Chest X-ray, PA view. Patient: 29 years old, sex F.
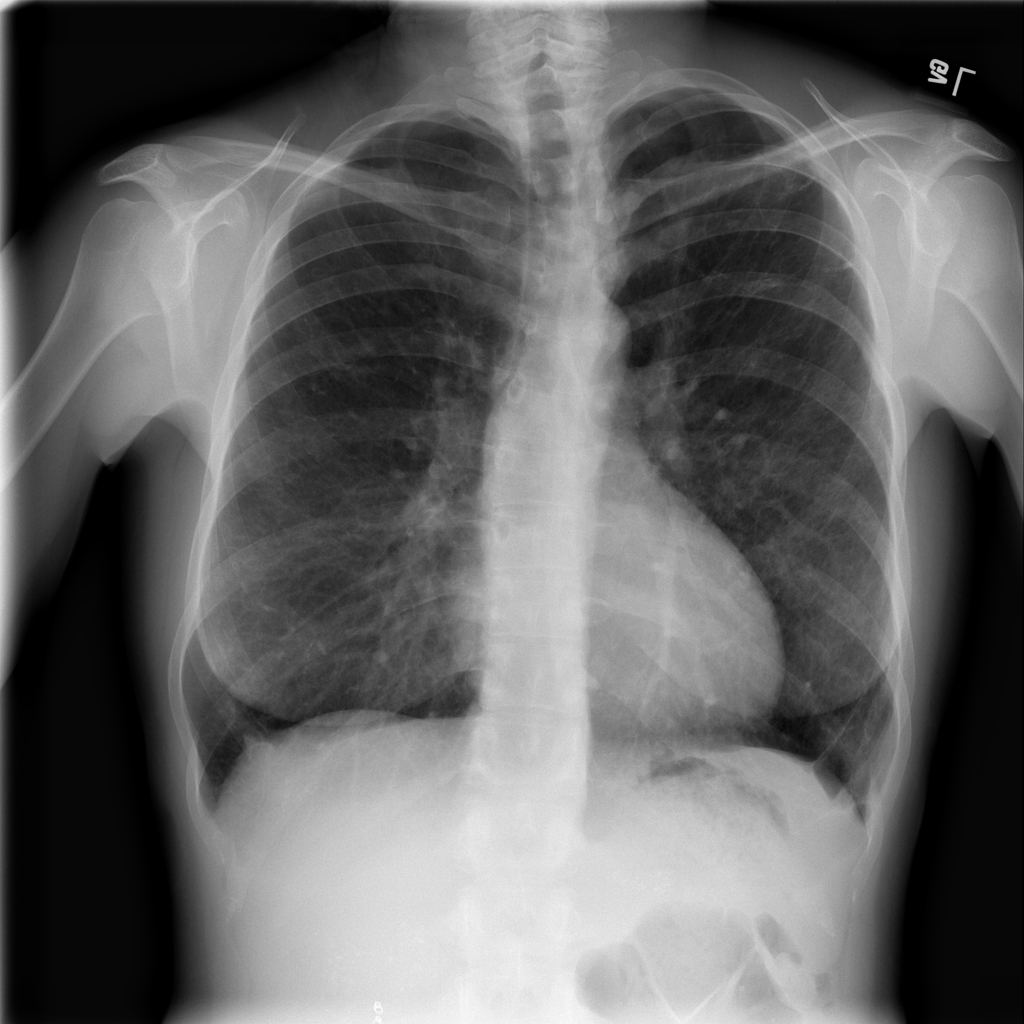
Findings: Pneumothorax